Field crop: maize
Growth stage: 2
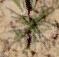
Species: salsola